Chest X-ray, AP view. Patient: 50 years old, sex M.
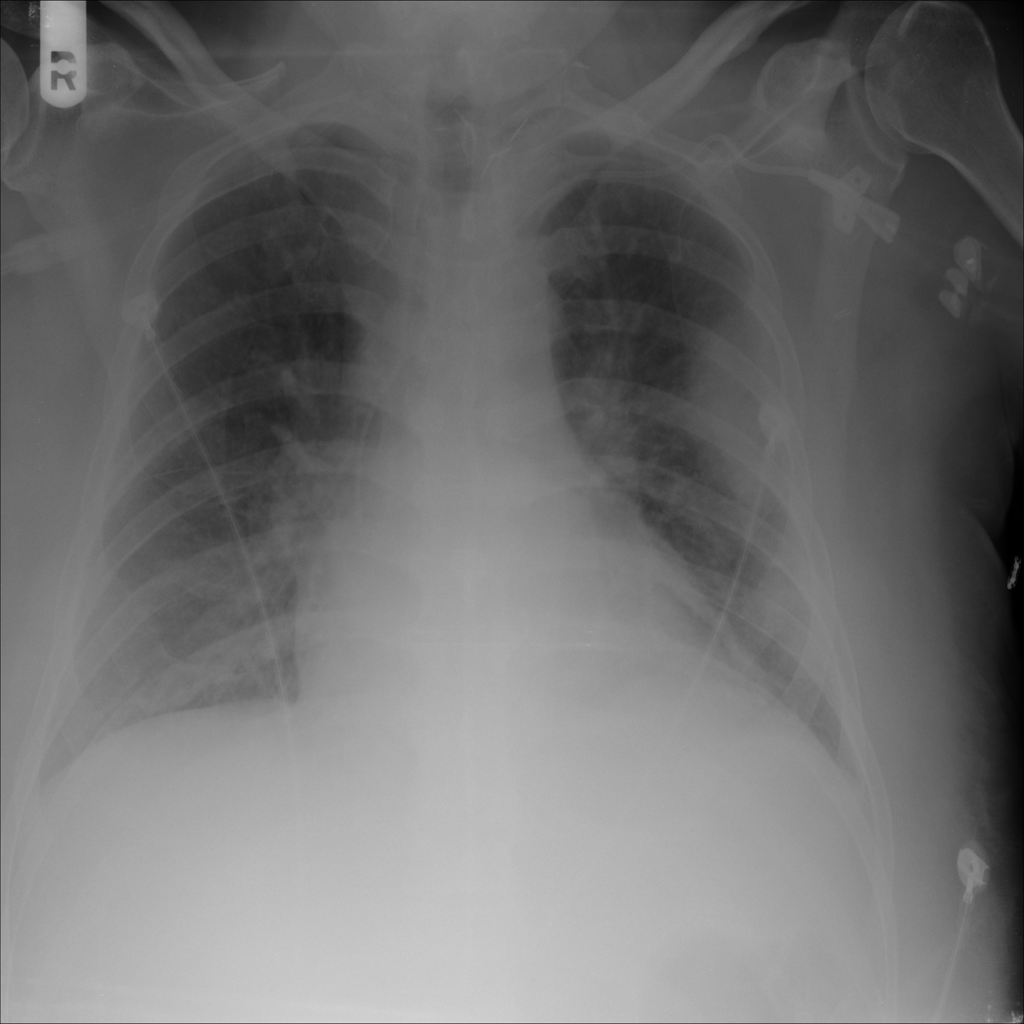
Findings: Consolidation, Infiltration, Mass